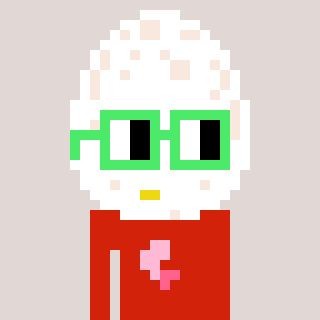
a pixel art character with square light green glasses, a egg-shaped head and a red-colored body on a warm background